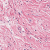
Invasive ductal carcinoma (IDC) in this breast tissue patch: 0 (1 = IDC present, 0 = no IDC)